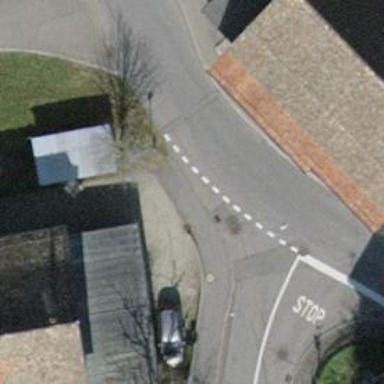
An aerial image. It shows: Raised kerb.